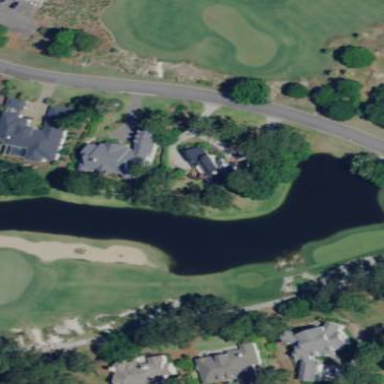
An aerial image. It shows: Water hazard on golf course. The hazard is natural water feature.